Interaction volume radius: 5 \u00c5
Interaction volume height: 15 \u00c5
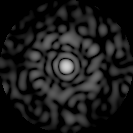
Disorder parameter: 0.8593